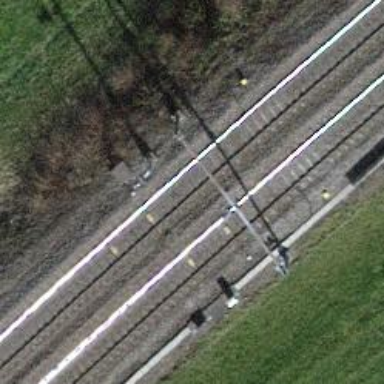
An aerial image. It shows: Railway signal.